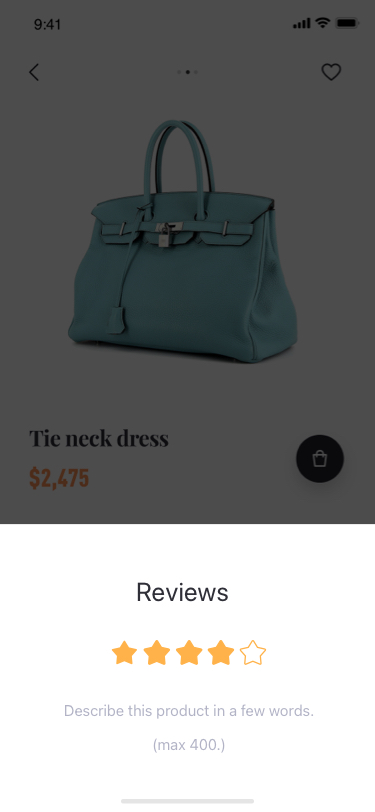
Text in this UI design:
Describe this product in a few words.
(max 400.)
Reviews